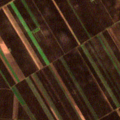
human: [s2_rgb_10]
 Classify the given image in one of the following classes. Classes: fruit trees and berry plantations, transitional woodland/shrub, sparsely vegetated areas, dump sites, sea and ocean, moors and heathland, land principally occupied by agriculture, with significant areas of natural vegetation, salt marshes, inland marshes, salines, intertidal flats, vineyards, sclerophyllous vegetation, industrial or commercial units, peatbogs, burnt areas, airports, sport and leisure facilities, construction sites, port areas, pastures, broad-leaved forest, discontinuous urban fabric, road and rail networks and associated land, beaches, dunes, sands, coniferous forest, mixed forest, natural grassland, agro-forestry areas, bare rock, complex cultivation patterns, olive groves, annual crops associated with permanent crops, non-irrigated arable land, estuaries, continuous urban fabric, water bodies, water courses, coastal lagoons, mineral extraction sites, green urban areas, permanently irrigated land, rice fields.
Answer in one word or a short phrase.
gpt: non-irrigated arable land